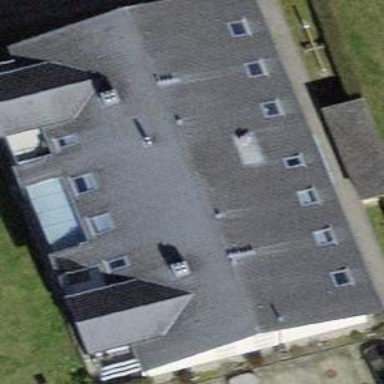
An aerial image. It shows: Building with tiled roof.